Question: I want to make a world map centered on Japan with plots based on the number or density, using ggmap.I want to create something like this:

The data I want to use is:
'''
df <- read.table(header=F, text=" Japan 3137
China 542
Korea 499
VietNam 423
Indonesia 261
Thailand 222
SriLanka 60
Taiwan 56
Taiwan 60
Bangladesh 51
Nepal 43
India 37
Mongolia 26
Myanmar 21
Philippines 16
Singapore 15
Cambodia 11
Malaysia 10
Pakistan 9
Lao_People_Democratic_Republic 7
Brunei_Darussalam 3
Afghanistan 10
Iran 2
Yemen 2
United_Arab_Emirates 2
Lebanon 1
Israel 1
Kenya 9
Botswana 7
Ethiopia 3
Nigeria 2
Mozambique 2
Uganda 2
Morocco 1
Ghana 1
South_Africa 1
Zimbabwe 1
America 58
Canada 5
UnitedMexicanStates 5
Brazil 2
Guyana 2
AntiguaandBarbuda 1
Cuba 1
Nicaragua 1
Fiji 11
Australia 6
Tonga 6
Samoa 2
PapuaNewGuinea 1
Uzbekistan 106
Norway 10
KyrgyzRepublic 9
Germany 7
Fracne 6
Tajikistan 6
Austria 5
Italy 5
UK 5
Belgium 4
Denmark 4
Sweden 4
Finland 4
Estonia 3
Lithuania 3
Russia 3
Georgia 1
Netherlands 1
Portuguese 1
Iceland 1
Kazakhstan 1
Moldova 1
Poland 1
Spain 1
SwissConfedeartion 1
Ukraine 1")
'''
I typed: require(maps)
'''
world_map <- map_data("df")
'''
I do not know how to proceed.
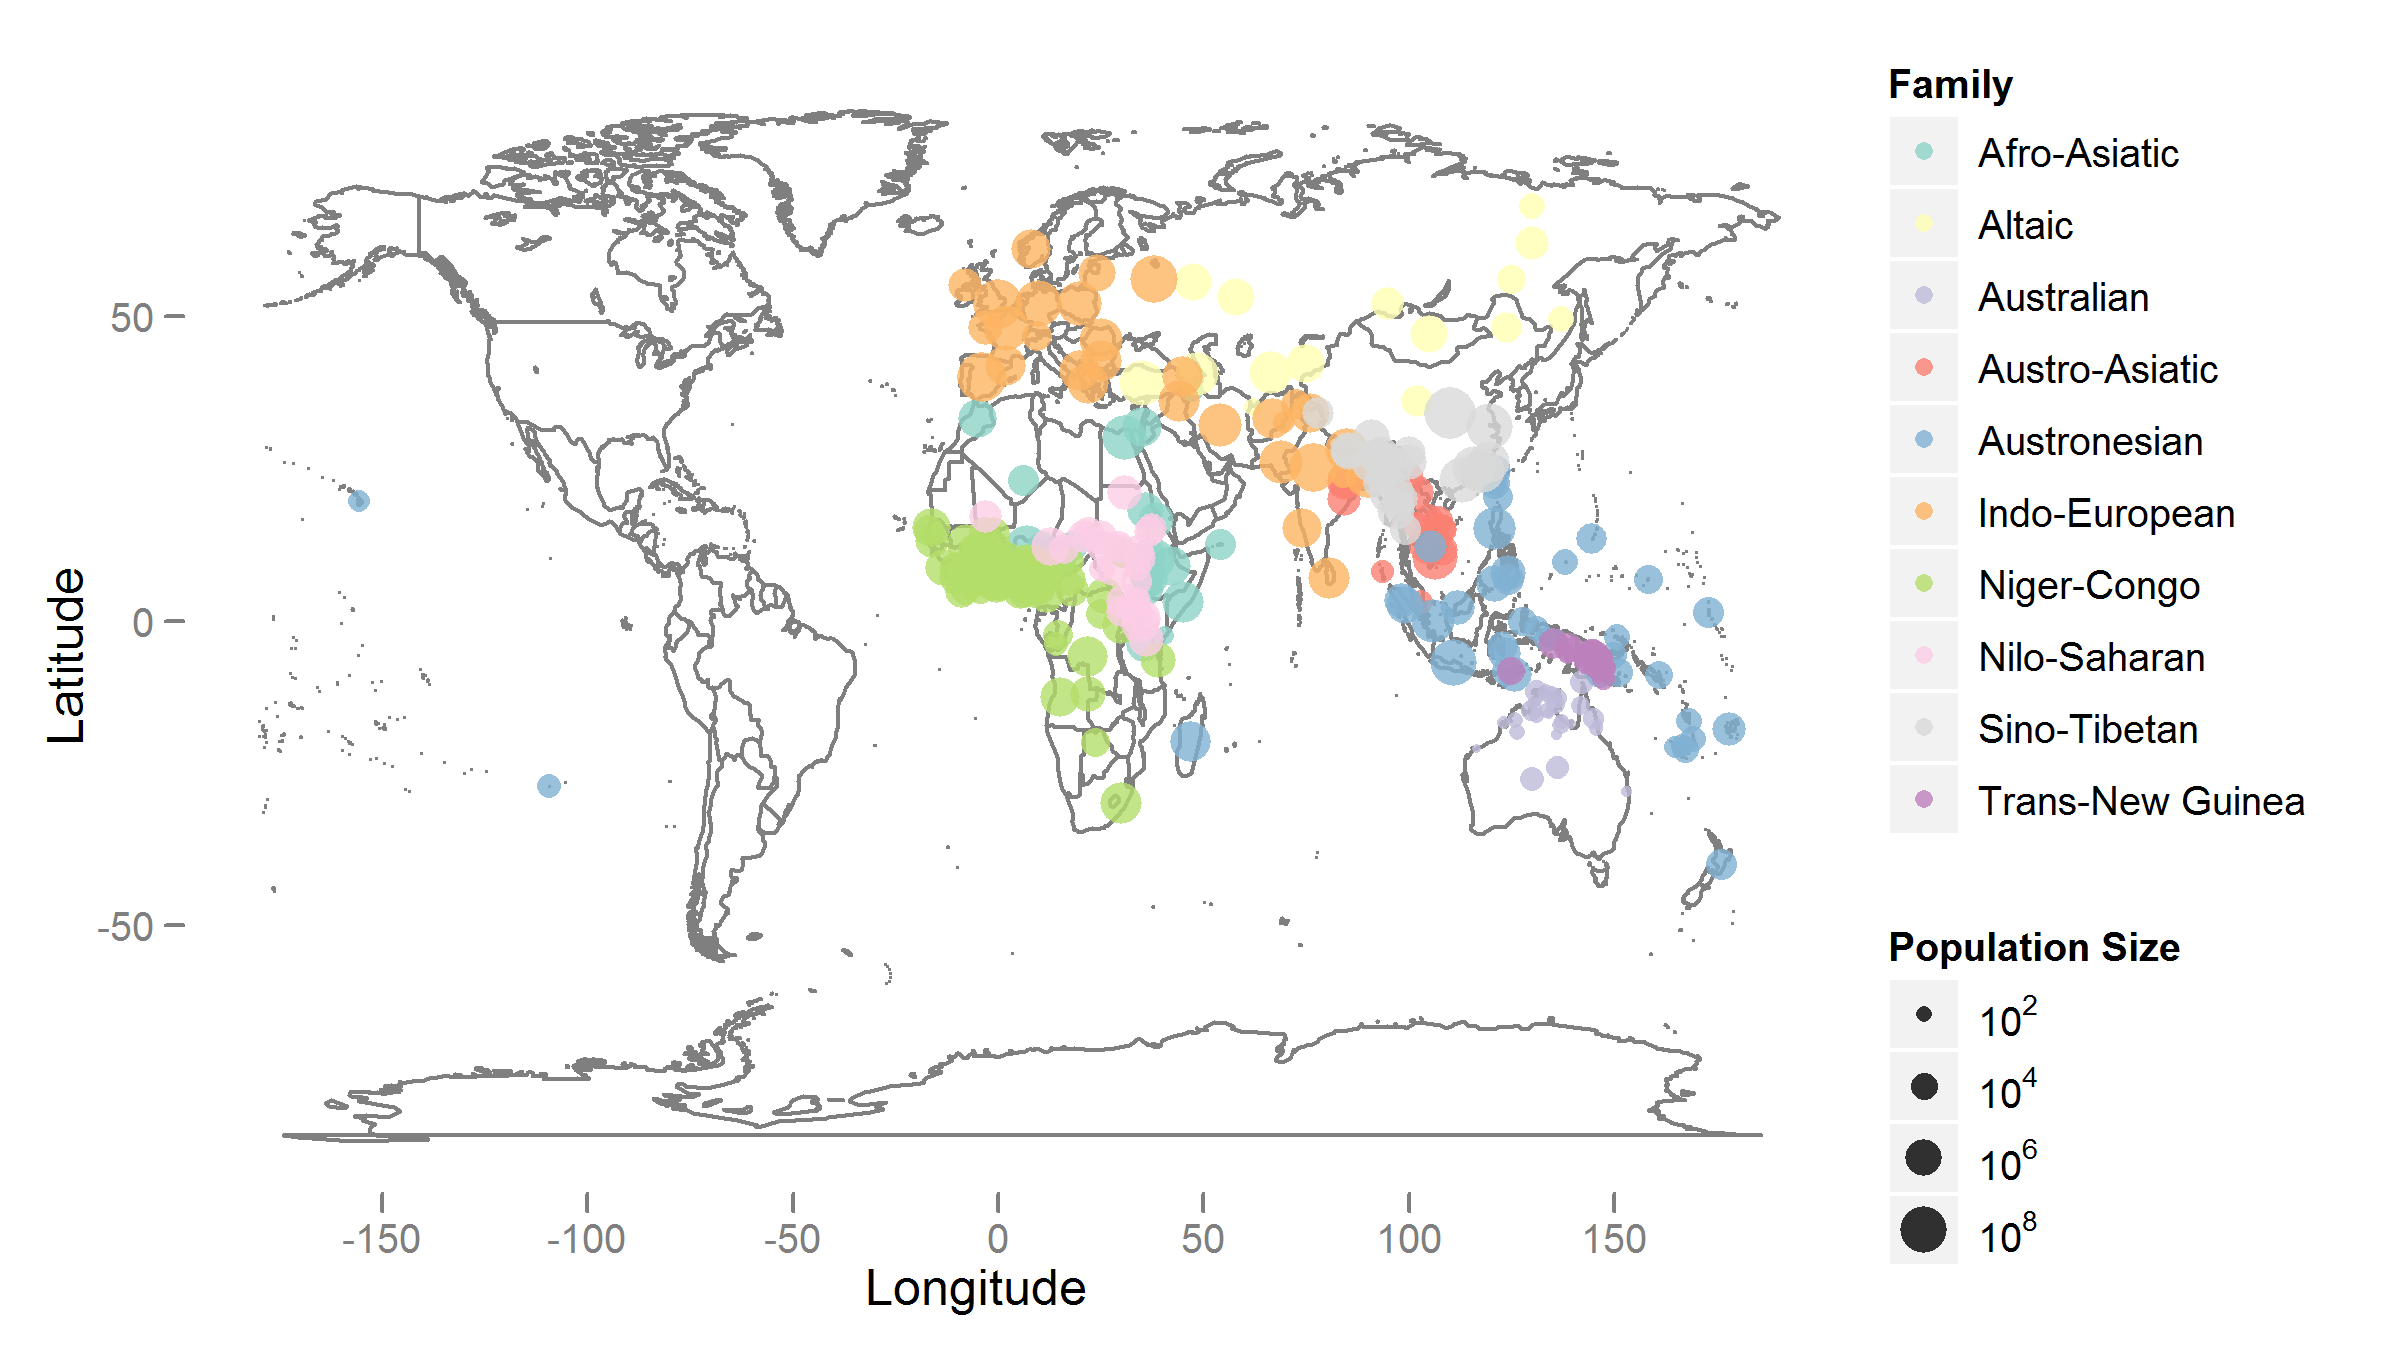
Answer: After re-reading the question, there are enough interesting (& relatively tough) parts to it that I thought a more complete answer might be useful to the broader SO community. Also, since the OP has no idea how to even plot points on a normal map, using a re-centered map would be that much more difficult to grok.
The first bit of code uses a world map shapefile that's been re-centered to the Pacific (look <URL>. It also removes antarctica.
'''
library(rgdal)
library(rgeos)
library(httr)
library(ggplot2)
library(dplyr)
library(magrittr)
library(countrycode)
# Get Pacific-centered map & remove Antarctica ----------------------------
world_0_360_geojson <- "https://gist.githubusercontent.com/hrbrmstr/1caee1f5e95cc8fa70c2/raw/f4cdd7f34d3a4512cb1c66345d9a5d6149c05c7c/world_0_360.json"
stop_for_status(GET(world_0_360_geojson, write_disk("world_0_360.geojson"), progress()))
world <- readOGR("world_0_360.geojson", "OGRGeoJSON")
world <- world[!world$iso_a2 %in% c("AQ"),]
world_map <- fortify(world)
'''
The next bit of code takes that awful line of countries and values and tries to make some sense of it. +100 to the 'countrycode' package for having enough regex-fu to make sense of most of the country names.
It also grabs the centroids from the countries in our shapefile, but (since--for one example--I think you'll want the lower-48 states geographic US center instead of the whole one).
'''
# Transform our country data ----------------------------------------------
proportions <- "Japan 3137 China 542 Korea 499 VietNam 423 Indonesia 261 Thailand 222 SriLanka 60 Taiwan 56 Taiwan 60 Bangladesh 51 Nepal 43 India 37 Mongolia 26 Myanmar 21 Philippines 16 Singapore 15 Cambodia 11 Malaysia 10 Pakistan 9 Lao_People_Democratic_Republic 7 Brunei_Darussalam 3 Afghanistan 10 Iran 2 Yemen 2 United_Arab_Emirates 2 Lebanon 1 Israel 1 Kenya 9 Botswana 7 Ethiopia 3 Nigeria 2 Mozambique 2 Uganda 2 Morocco 1 Ghana 1 South_Africa 1 Zimbabwe 1 America 58 Canada 5 UnitedMexicanStates 5 Brazil 2 Guyana 2 AntiguaandBarbuda 1 Cuba 1 Nicaragua 1 Fiji 11 Australia 6 Tonga 6 Samoa 2 PapuaNewGuinea 1 Uzbekistan 106 Norway 10 KyrgyzRepublic 9 Germany 7 Fracne 6 Tajikistan 6 Austria 5 Italy 5 UK 5 Belgium 4 Denmark 4 Sweden 4 Finland 4 Estonia 3 Lithuania 3 Russia 3 Georgia 1 Netherlands 1 Portuguese 1 Iceland 1 Kazakhstan 1 Moldova 1 Poland 1 Spain 1 SwissConfedeartion 1 Ukraine 1"
proportions %>%
strsplit(" ") %>%
extract2(1) %>%
matrix(ncol=2, byrow=TRUE) %>%
as.data.frame(stringsAsFactors=FALSE) %>%
select(country=1, value=2) %>%
mutate(value=as.numeric(value),
iso_2c=countrycode(country, "country.name", "iso2c")) %>%
left_join(data.frame(gCentroid(world, byid=TRUE), iso_2c=world@data$iso_a2)) -> pts
'''
Then, the last bit of code plots the map and points on the map. It does not use colors for the countries since it's unlikely your audience will be able to tell the nuances of the similarities between many of the colors in the 76+ color palette there would be). If you do need the colors based on "Family" (from your image example), you'll need to figure out which countries belong to which "Family" and then color by that new factor. The map code also uses a 'log' scale for the size (based on 'value') since that seems to make more sense.
'''
gg <- ggplot()
gg <- gg + geom_map(map=world_map, data=world_map,
aes(map_id=id, x=long, y=lat))
gg <- gg + geom_point(data=pts, aes(x=x, y=y, size=log(value)), color="red")
gg <- gg + scale_x_continuous(expand=c(0,0))
gg <- gg + scale_y_continuous(expand=c(0,0))
gg <- gg + labs(x=NULL, y=NULL)
gg <- gg + coord_equal()
gg <- gg + theme_bw()
gg <- gg + theme(panel.border=element_blank())
gg
'''

I deliberately left many of the 'ggplot2' defaults in and used an awful red color so you'd have to change them to fit your publication needs.